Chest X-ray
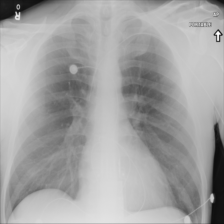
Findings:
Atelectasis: negative
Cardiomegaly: negative
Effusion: negative
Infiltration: negative
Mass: negative
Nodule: negative
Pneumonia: negative
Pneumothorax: negative
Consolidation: negative
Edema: negative
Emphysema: negative
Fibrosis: negative
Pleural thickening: negative
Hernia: negative